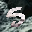
Label: 5